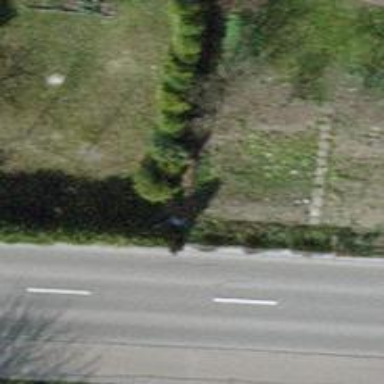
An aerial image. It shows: Hedge acting as barrier.